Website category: sports
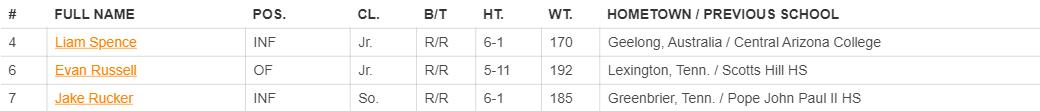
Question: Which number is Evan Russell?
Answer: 6

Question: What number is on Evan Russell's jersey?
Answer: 6

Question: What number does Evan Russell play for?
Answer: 6

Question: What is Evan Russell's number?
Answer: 6

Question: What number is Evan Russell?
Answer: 6

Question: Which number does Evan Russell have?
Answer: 6

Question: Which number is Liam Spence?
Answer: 4

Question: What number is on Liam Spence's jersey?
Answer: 4

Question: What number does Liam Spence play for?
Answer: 4

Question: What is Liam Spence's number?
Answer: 4

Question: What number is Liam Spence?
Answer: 4

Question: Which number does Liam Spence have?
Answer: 4

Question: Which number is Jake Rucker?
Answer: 7

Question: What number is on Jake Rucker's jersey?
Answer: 7

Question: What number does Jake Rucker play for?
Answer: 7

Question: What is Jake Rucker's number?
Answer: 7

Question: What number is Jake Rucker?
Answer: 7

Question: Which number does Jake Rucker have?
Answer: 7

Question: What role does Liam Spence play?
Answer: INF

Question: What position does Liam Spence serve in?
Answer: INF

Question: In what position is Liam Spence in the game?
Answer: INF

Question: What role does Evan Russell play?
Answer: OF

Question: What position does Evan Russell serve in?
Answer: OF

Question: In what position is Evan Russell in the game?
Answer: OF

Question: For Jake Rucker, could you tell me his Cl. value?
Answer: So.

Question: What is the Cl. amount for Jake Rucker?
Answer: So.

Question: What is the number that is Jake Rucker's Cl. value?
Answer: So.

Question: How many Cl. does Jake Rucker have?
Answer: So.

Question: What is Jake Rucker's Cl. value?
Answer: So.

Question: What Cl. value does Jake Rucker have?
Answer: So.

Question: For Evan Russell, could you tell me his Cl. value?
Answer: Jr.

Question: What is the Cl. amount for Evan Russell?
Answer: Jr.

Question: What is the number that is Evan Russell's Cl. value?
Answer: Jr.

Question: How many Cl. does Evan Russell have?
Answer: Jr.

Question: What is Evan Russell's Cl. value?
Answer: Jr.

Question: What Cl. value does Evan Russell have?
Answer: Jr.

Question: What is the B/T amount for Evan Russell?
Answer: R/R

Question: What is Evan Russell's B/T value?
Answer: R/R

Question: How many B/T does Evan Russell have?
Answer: R/R

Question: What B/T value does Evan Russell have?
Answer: R/R

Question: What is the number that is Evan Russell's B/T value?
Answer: R/R

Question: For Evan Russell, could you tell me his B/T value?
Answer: R/R

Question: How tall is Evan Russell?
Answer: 5-11

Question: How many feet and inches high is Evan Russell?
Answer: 5-11

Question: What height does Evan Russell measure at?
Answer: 5-11

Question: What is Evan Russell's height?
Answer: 5-11

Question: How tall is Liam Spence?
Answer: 6-1

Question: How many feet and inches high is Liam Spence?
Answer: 6-1

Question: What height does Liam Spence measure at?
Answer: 6-1

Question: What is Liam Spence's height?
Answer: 6-1

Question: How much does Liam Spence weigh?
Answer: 170

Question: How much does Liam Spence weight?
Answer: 170

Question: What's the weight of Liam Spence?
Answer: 170

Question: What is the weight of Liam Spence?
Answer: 170

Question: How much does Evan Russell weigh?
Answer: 192

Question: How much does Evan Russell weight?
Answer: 192

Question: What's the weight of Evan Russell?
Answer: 192

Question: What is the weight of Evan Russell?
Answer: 192

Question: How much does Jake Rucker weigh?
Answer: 185

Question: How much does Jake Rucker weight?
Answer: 185

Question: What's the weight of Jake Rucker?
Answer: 185

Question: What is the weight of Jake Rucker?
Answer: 185

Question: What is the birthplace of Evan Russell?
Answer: Lexington, Tenn.

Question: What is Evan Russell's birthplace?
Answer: Lexington, Tenn.